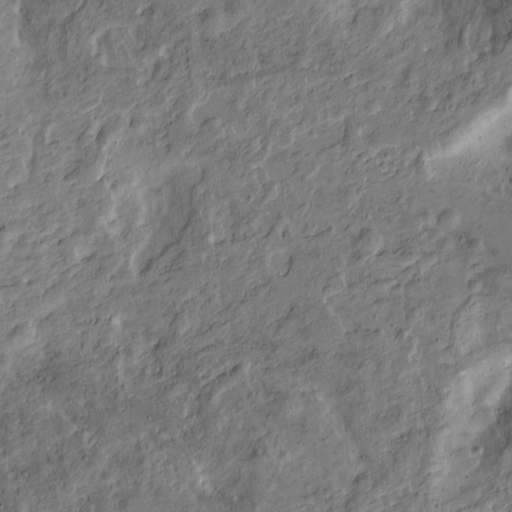
Objects detected: cone, cone, cone